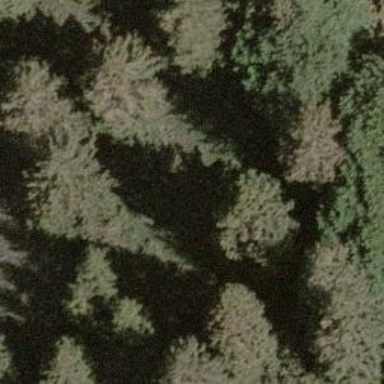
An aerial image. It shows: Single tag "natural: tree."